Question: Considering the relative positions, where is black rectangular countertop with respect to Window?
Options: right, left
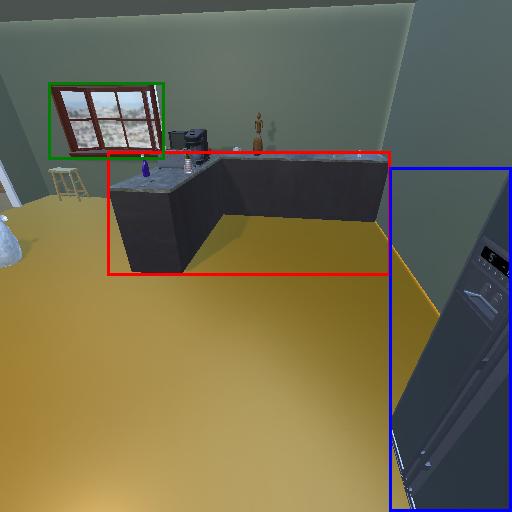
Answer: right